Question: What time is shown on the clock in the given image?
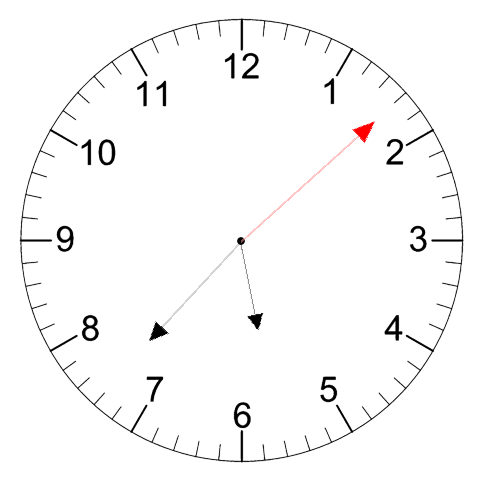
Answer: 05:37:08